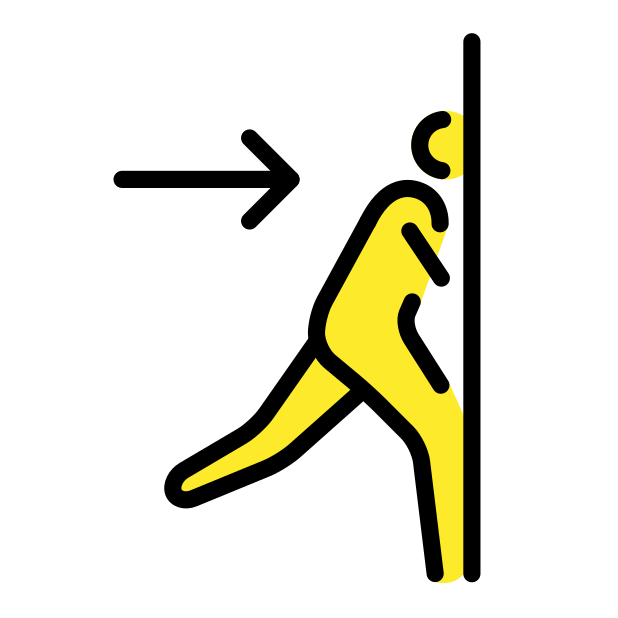
emergency exit